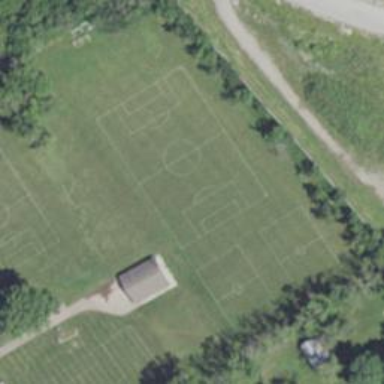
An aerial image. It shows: Soccer pitch for outdoor sports and leisure activities.